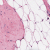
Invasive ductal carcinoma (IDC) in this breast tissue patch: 0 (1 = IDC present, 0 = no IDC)